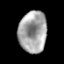
Tissue: prostate
Cell type: T cells
Senescence score: 0.3045
Nuclear area (px): 1138
Mean DAPI intensity: 164.535